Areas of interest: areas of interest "Cinema"
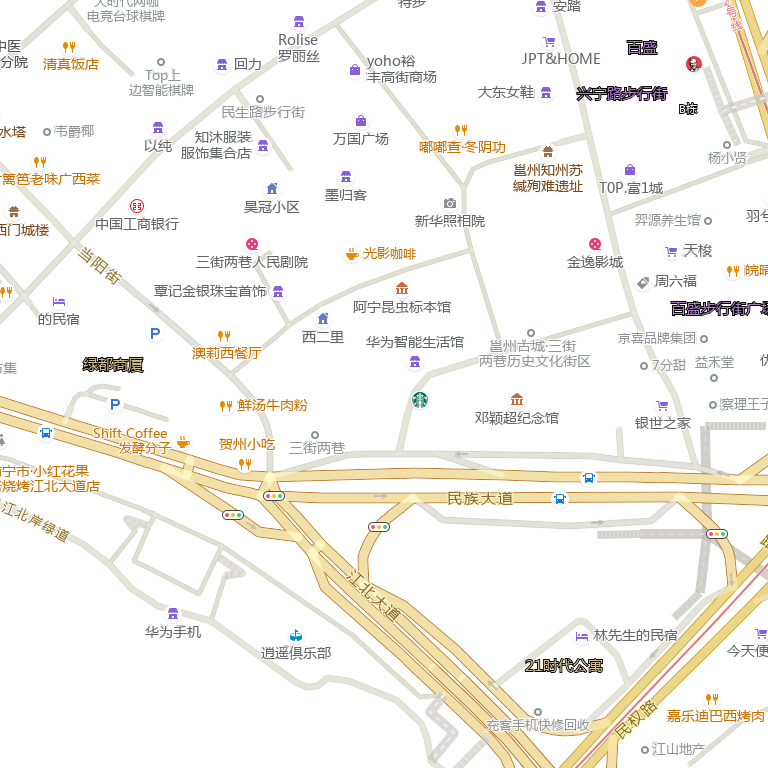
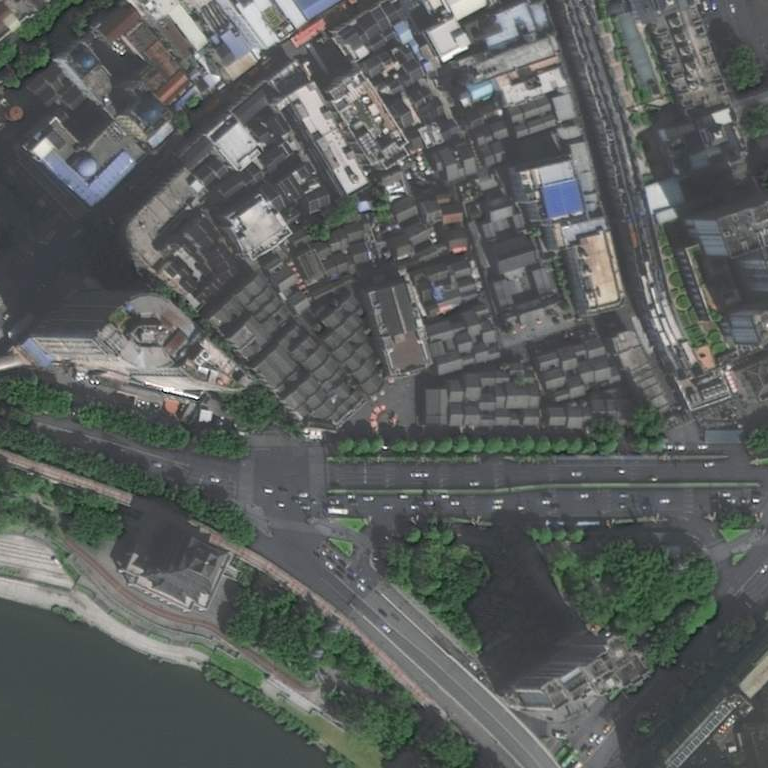